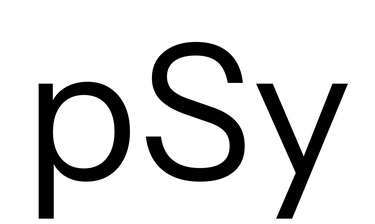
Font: InstrumentSans_Regular